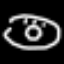
Label: donut